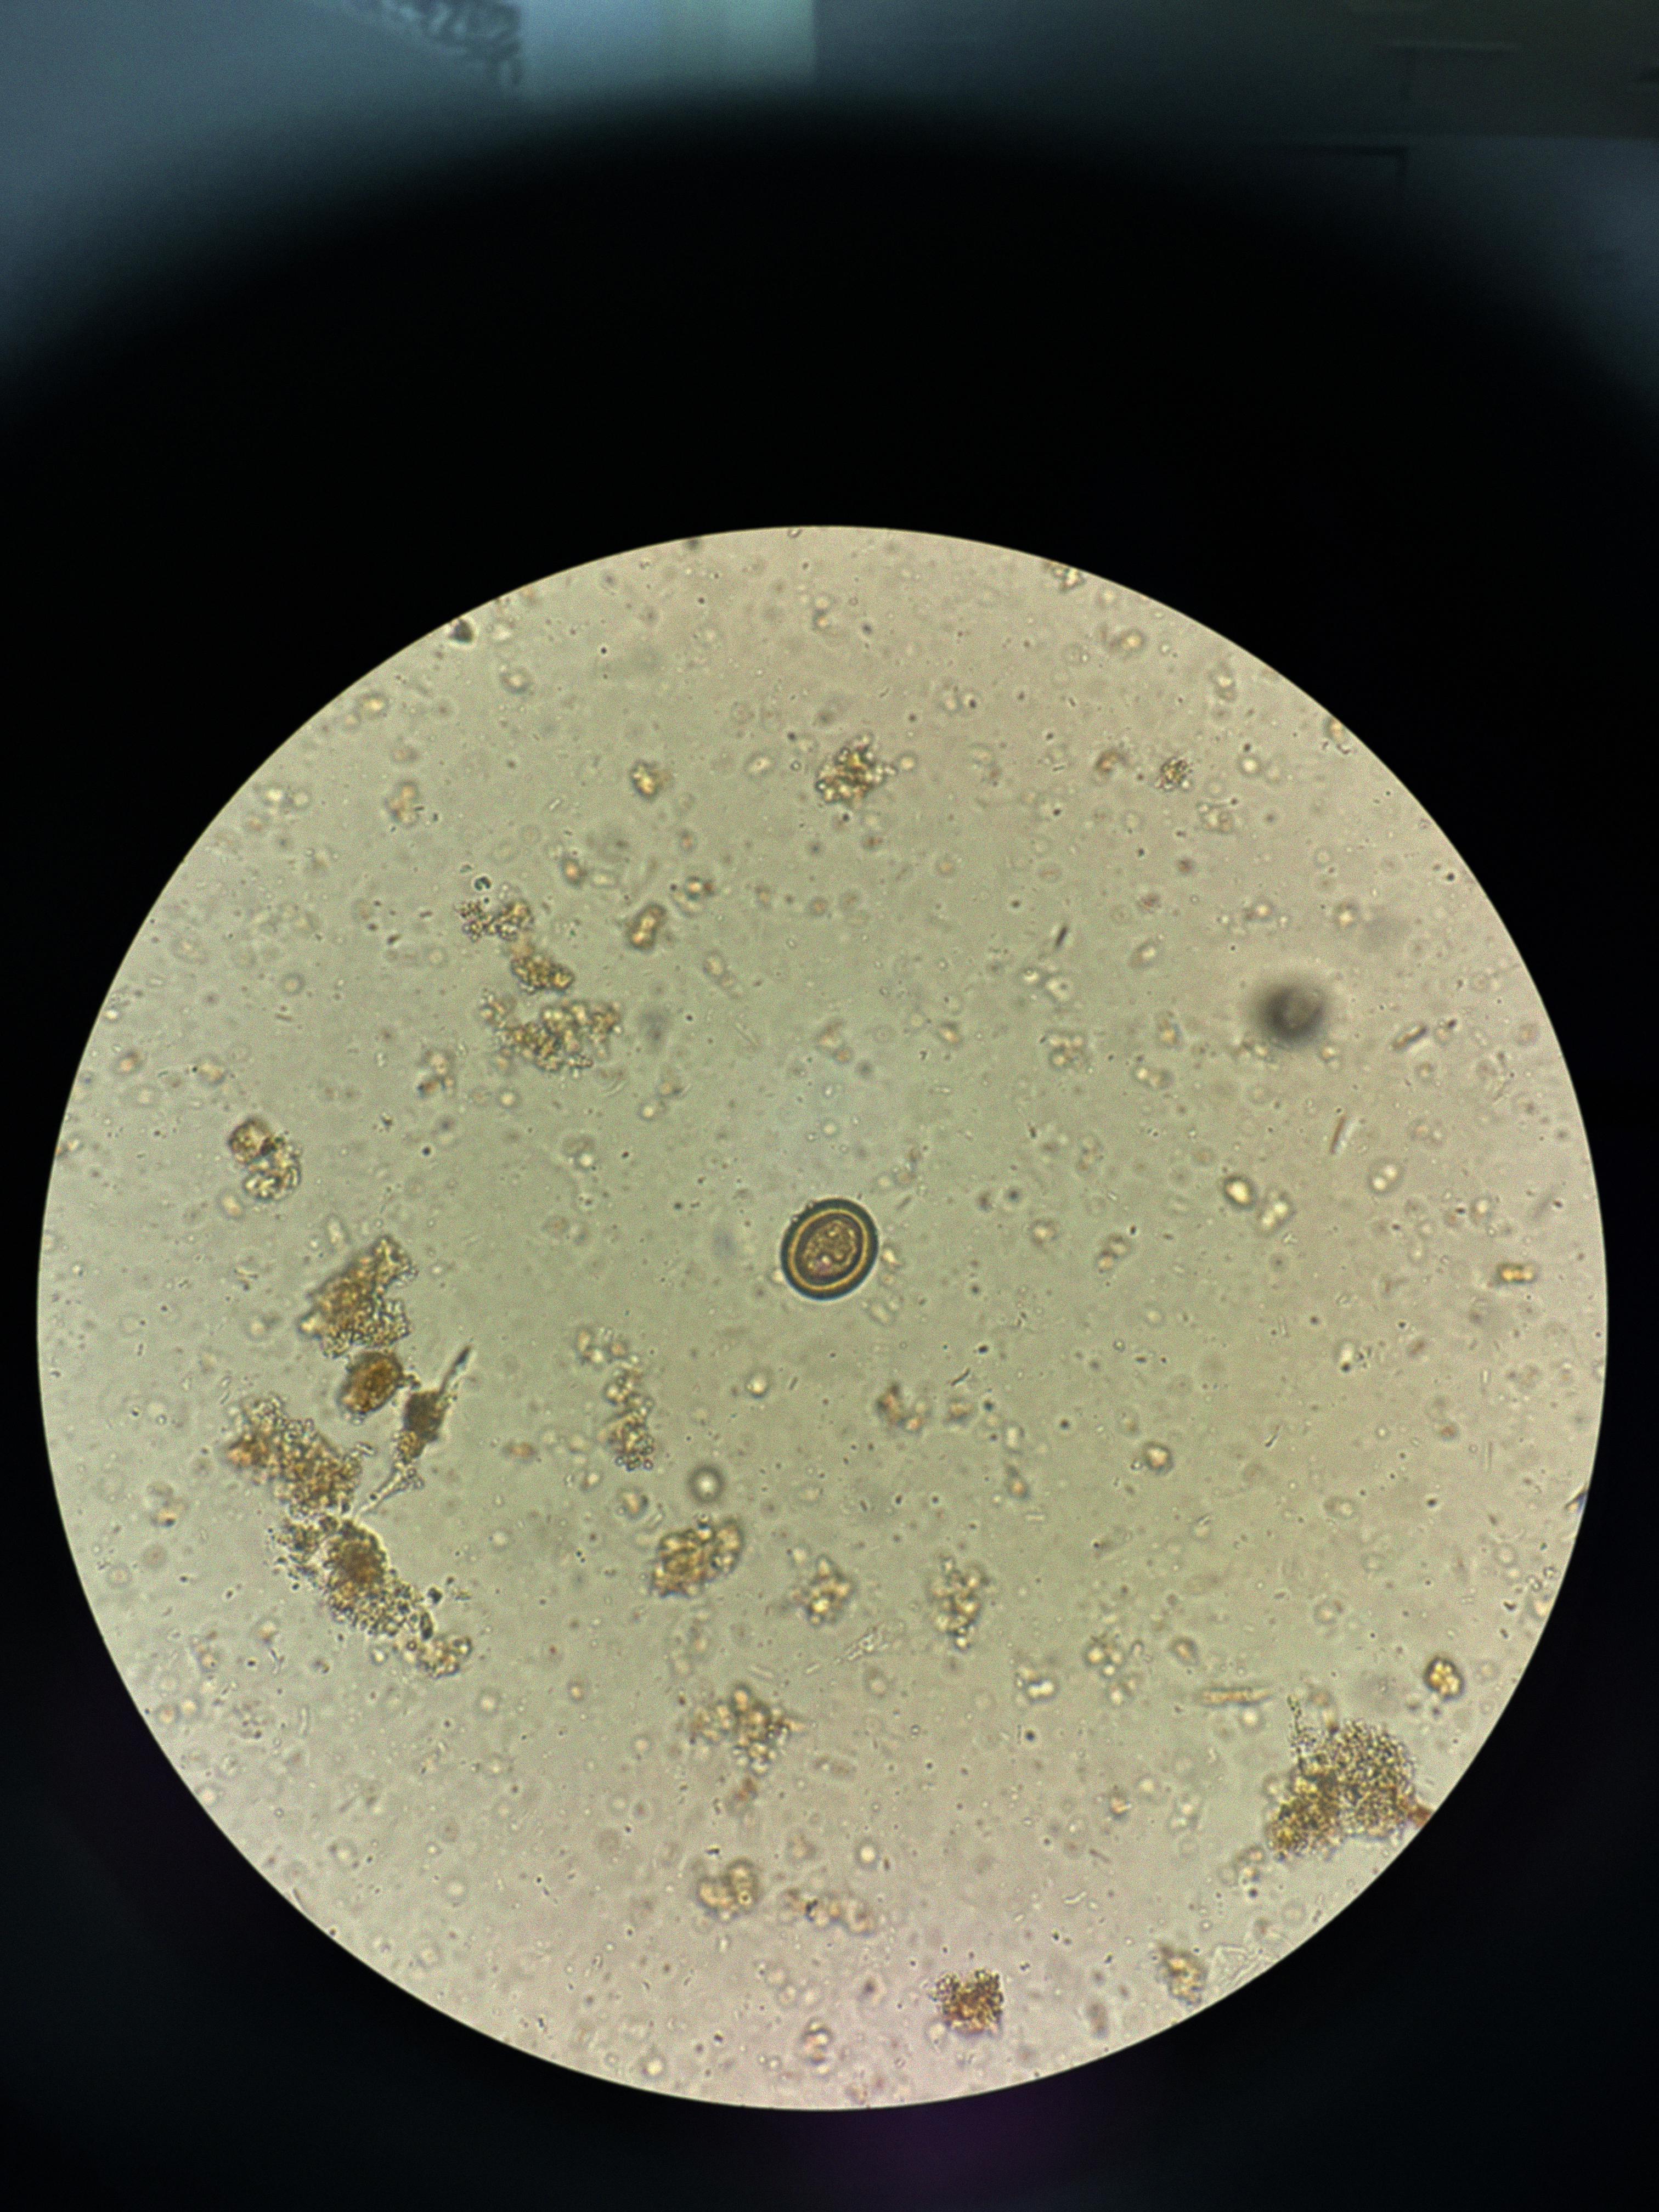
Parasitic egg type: Taenia spp. egg